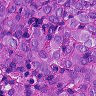
Metastatic tissue present: yes